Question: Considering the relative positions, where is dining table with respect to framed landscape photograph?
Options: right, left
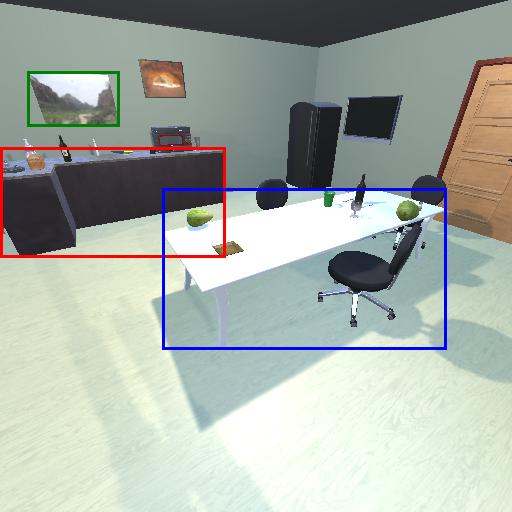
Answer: right